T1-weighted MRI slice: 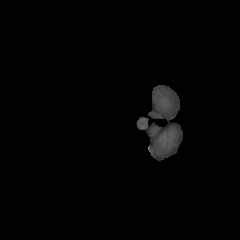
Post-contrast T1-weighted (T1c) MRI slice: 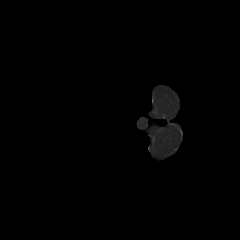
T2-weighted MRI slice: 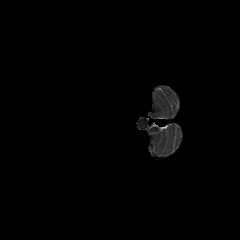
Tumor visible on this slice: no